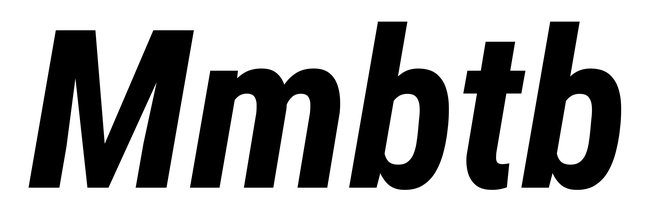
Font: Roboto-Italic_Condensed_Bold_Italic